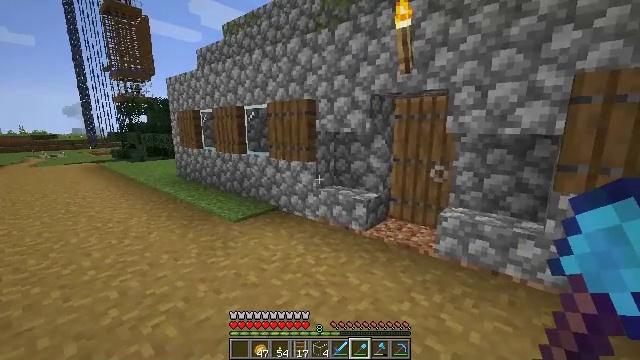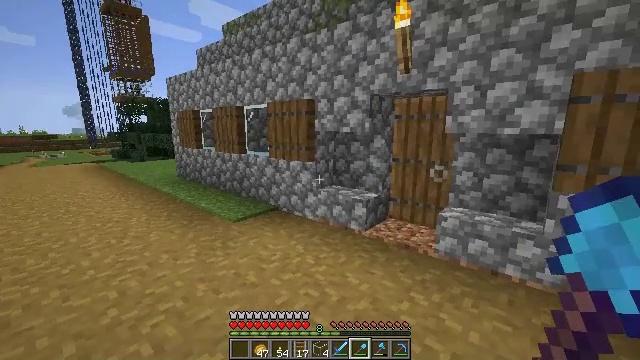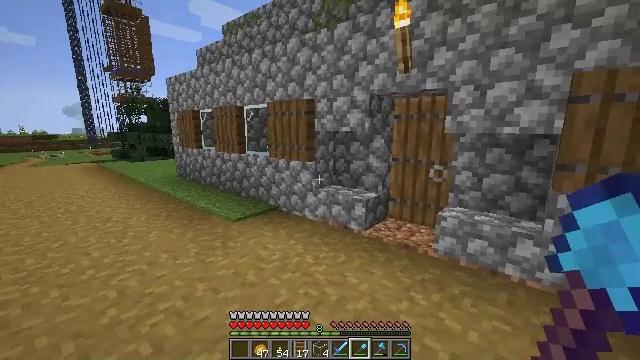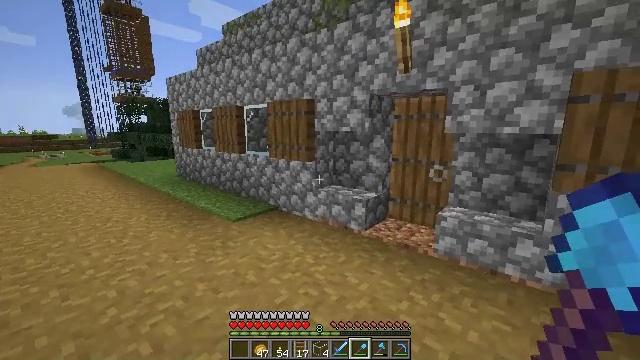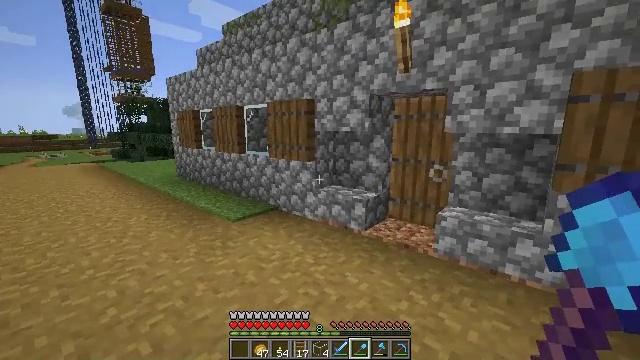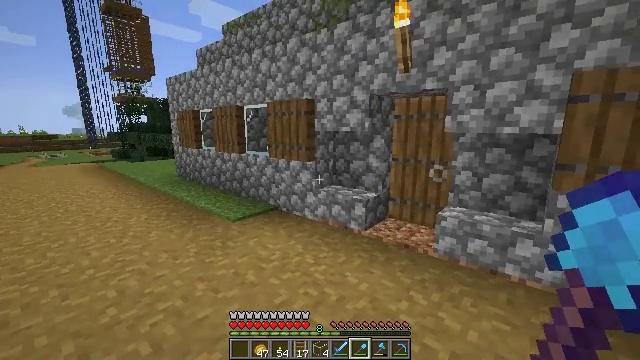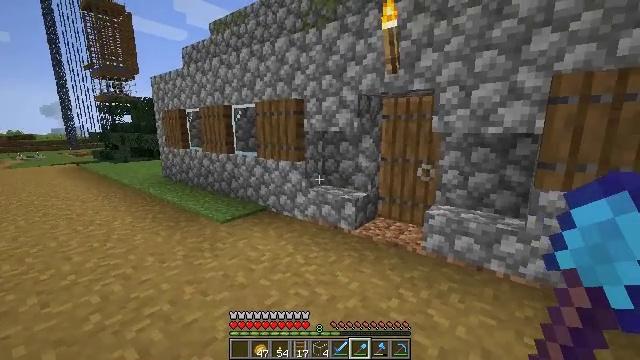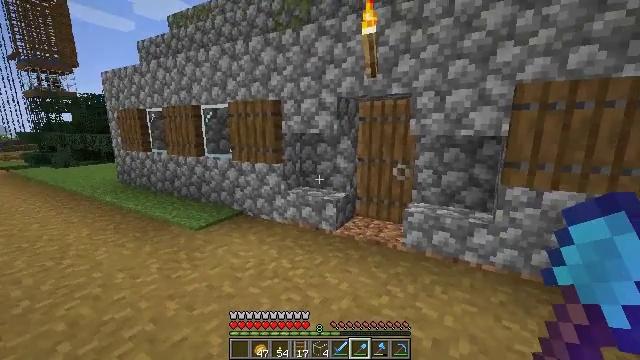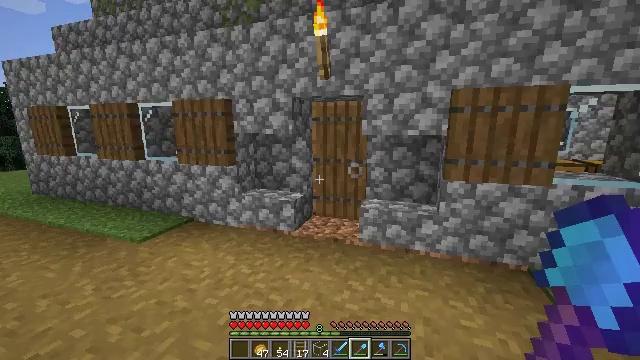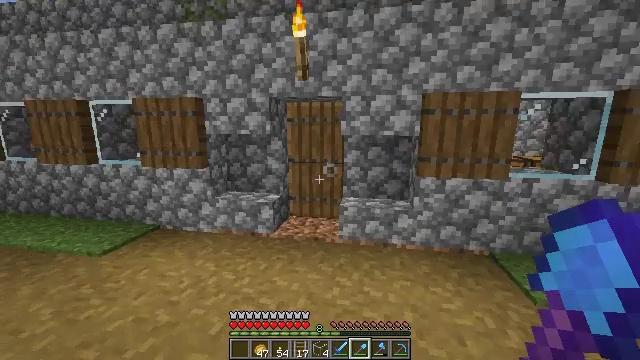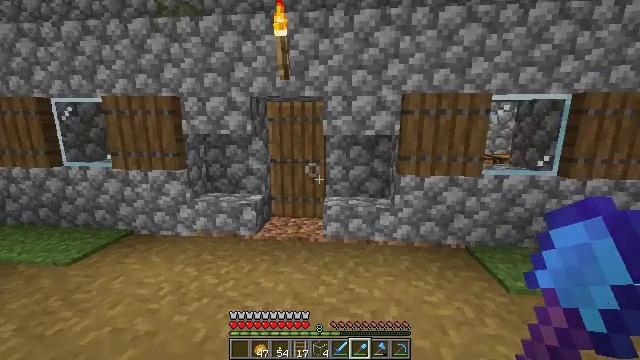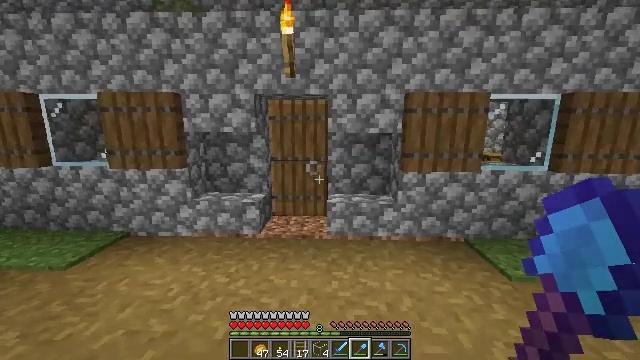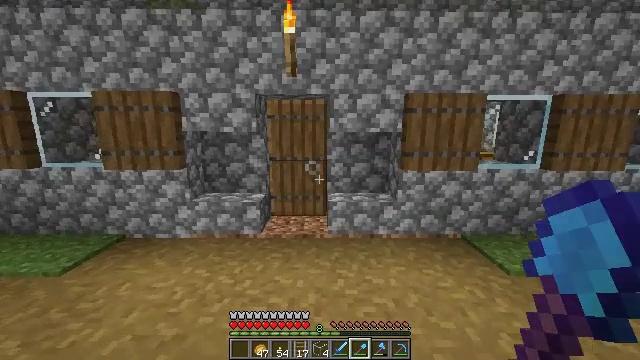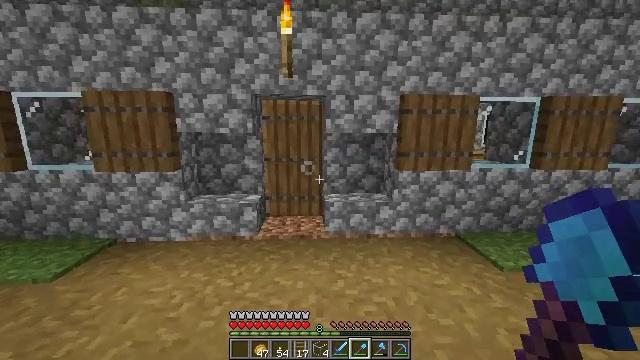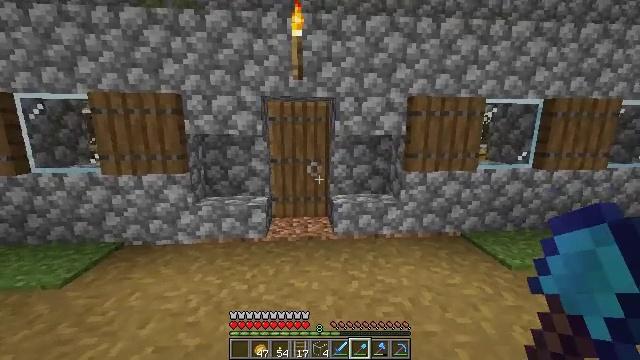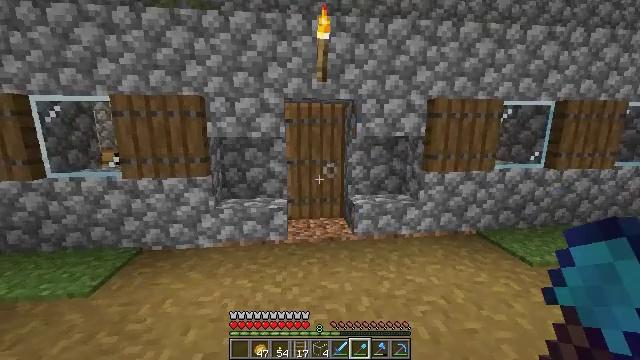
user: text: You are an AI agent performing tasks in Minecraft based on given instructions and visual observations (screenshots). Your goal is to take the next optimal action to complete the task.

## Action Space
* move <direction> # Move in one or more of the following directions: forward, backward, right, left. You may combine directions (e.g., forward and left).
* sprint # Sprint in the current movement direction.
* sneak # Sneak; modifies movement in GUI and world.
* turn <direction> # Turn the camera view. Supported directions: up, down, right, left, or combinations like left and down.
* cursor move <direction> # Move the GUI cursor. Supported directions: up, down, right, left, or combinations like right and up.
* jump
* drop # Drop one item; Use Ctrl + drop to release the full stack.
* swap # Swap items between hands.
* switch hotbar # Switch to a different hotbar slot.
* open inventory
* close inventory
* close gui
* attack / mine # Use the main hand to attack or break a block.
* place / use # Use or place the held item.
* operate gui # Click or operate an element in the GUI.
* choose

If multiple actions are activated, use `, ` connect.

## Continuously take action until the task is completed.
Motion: motion action
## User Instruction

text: Drop a spruce sign.
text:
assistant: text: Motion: no_op
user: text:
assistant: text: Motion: no_op
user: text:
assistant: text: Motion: no_op
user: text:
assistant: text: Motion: no_op
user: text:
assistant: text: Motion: no_op
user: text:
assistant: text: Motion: move left, turn right
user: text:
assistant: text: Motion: move left, turn right
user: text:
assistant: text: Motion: move left, turn right
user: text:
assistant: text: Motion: move left, turn right
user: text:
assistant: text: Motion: move left, turn right
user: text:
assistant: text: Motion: move left, turn right
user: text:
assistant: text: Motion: move left, turn right
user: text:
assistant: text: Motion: move left, turn right
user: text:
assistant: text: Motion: move left, turn right
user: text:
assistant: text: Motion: move left, turn right
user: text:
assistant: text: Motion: move left, turn right
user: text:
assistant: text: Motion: move left, turn right
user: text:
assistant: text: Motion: move left, turn right
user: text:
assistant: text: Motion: move left, turn right
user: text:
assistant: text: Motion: move left, turn right
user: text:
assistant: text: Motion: move left, turn right
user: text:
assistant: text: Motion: move left, turn right
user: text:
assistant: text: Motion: no_op
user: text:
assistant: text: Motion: no_op
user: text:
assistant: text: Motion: no_op
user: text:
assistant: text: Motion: no_op
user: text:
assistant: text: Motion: no_op
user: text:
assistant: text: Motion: no_op
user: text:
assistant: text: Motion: no_op
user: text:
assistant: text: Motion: no_op